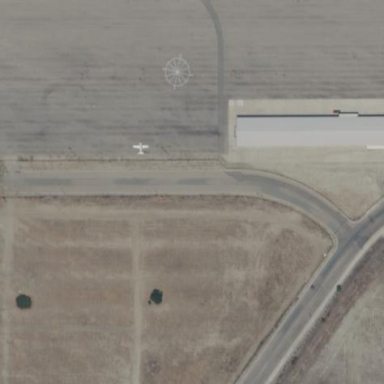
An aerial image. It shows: Apron at the airport with asphalt surface.